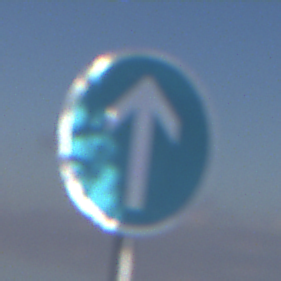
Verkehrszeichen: VorgeschriebeneFahrtrichtungGeradeaus
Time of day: MorningAfternoon
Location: Outdoor (Nature)
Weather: PartlyCloudy
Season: NotSpecified
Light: Natural